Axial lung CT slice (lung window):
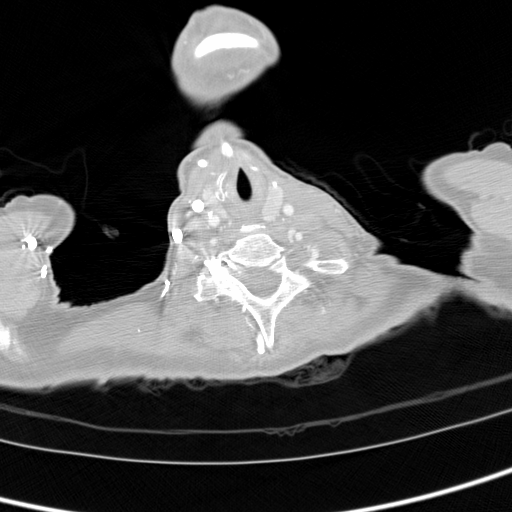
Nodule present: no